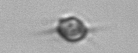
Label: Acanthoica_quattrospina